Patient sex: M
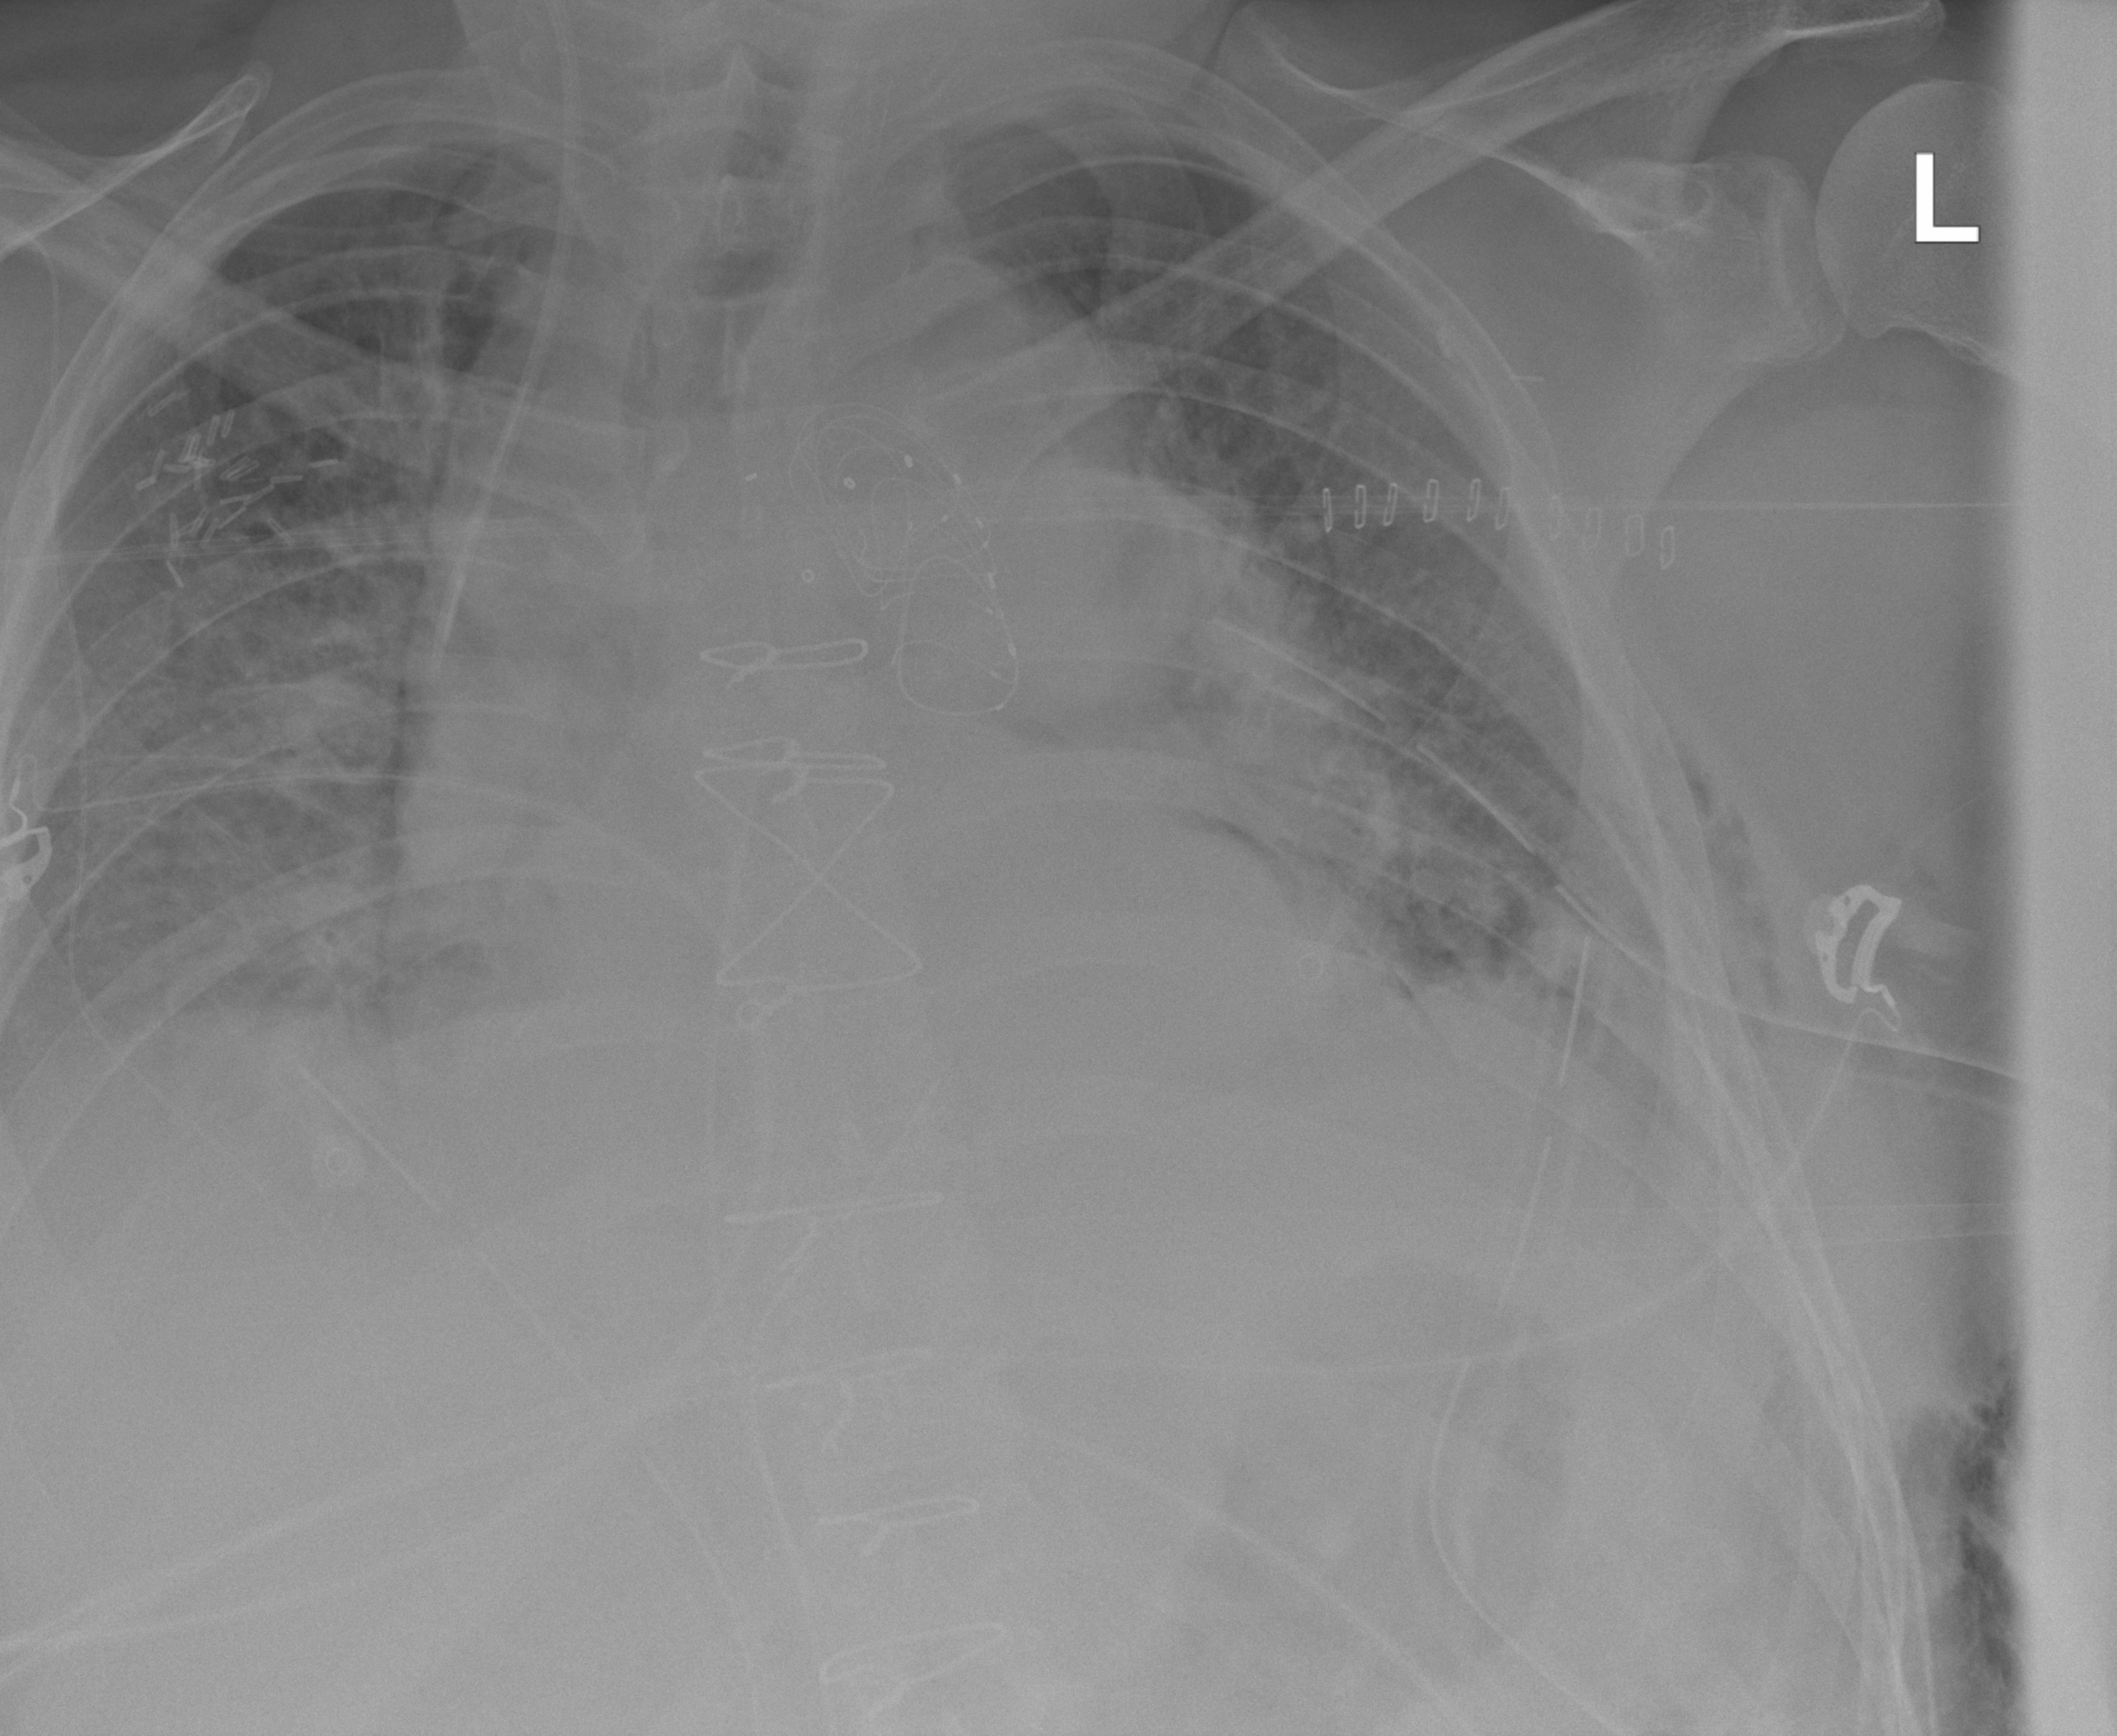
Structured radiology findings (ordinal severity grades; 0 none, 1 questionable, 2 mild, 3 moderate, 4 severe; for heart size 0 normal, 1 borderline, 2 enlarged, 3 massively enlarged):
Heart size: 2
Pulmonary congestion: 3
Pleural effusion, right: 3
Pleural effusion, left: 3
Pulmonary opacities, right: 3
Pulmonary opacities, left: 3
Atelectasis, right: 3
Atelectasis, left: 3